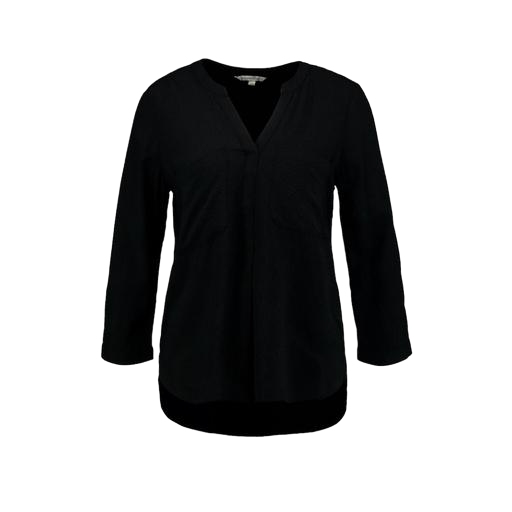
black three-quarter-sleeve top only macy, black long-sleeved textured effect blouse, black v-neck top only macy, white background